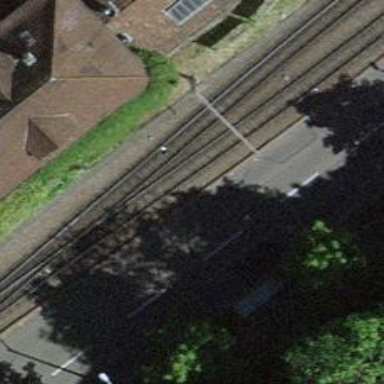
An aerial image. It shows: Single-track tram railway with electrified contact line. The railway has interlaced tracks.